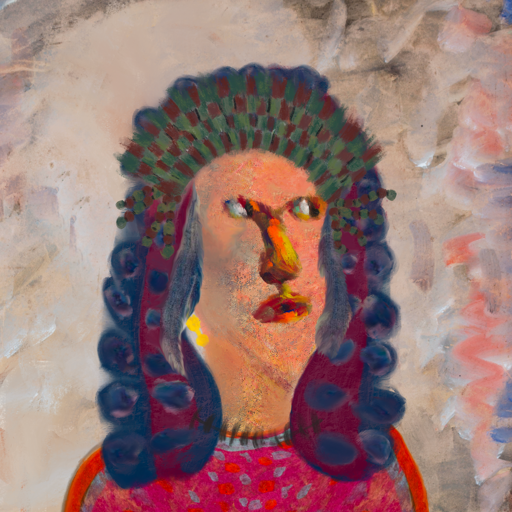
Background: Roy_Bahadur, Head And Neck Side: Irani, Face Side: An_Impression, Bust: Sisters, Hair Side: Hill_Girl, Head Accessory: After_Raid_Crown, Second Necklace: Blank, Necklace: In_The_Sun, Baby: Blank